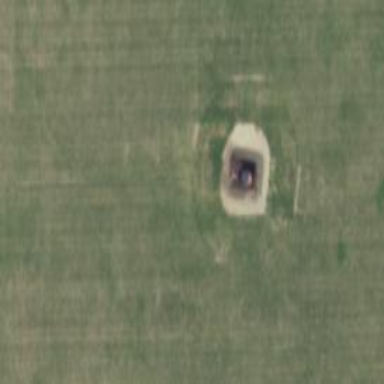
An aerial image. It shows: Storage tank that is man-made.